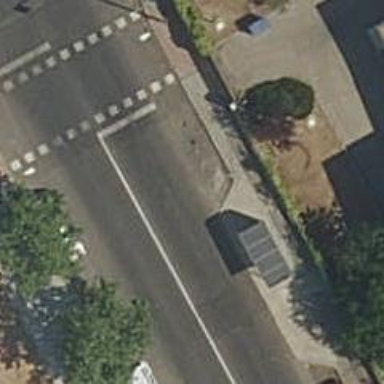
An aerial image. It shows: Bus stop with platform for public transport.